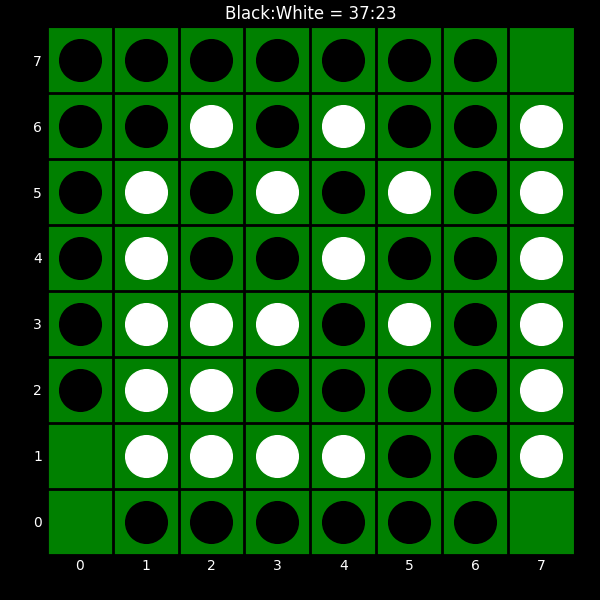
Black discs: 37
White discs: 23